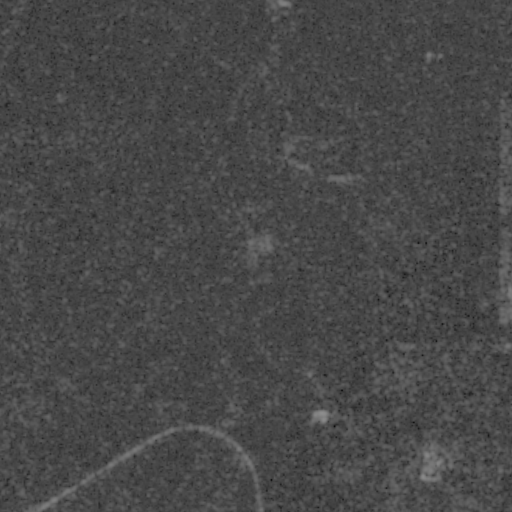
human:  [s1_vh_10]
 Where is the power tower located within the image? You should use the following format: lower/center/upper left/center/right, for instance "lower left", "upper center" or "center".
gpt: The power tower is located in the lower of the image.
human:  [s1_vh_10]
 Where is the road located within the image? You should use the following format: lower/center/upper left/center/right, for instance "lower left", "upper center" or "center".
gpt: The road is located in the right of the image.
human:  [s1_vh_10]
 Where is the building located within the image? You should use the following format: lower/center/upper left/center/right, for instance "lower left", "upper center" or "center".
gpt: The building is located in the lower right of the image.
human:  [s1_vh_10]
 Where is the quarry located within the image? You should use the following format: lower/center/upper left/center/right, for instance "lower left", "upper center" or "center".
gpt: There is no quarry in the image.

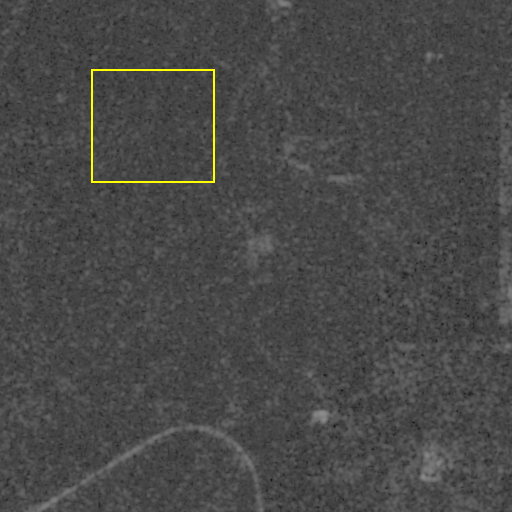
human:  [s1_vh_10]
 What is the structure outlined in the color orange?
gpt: There is no orange outline.
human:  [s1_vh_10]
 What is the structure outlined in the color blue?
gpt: There is no structure outlined in blue.